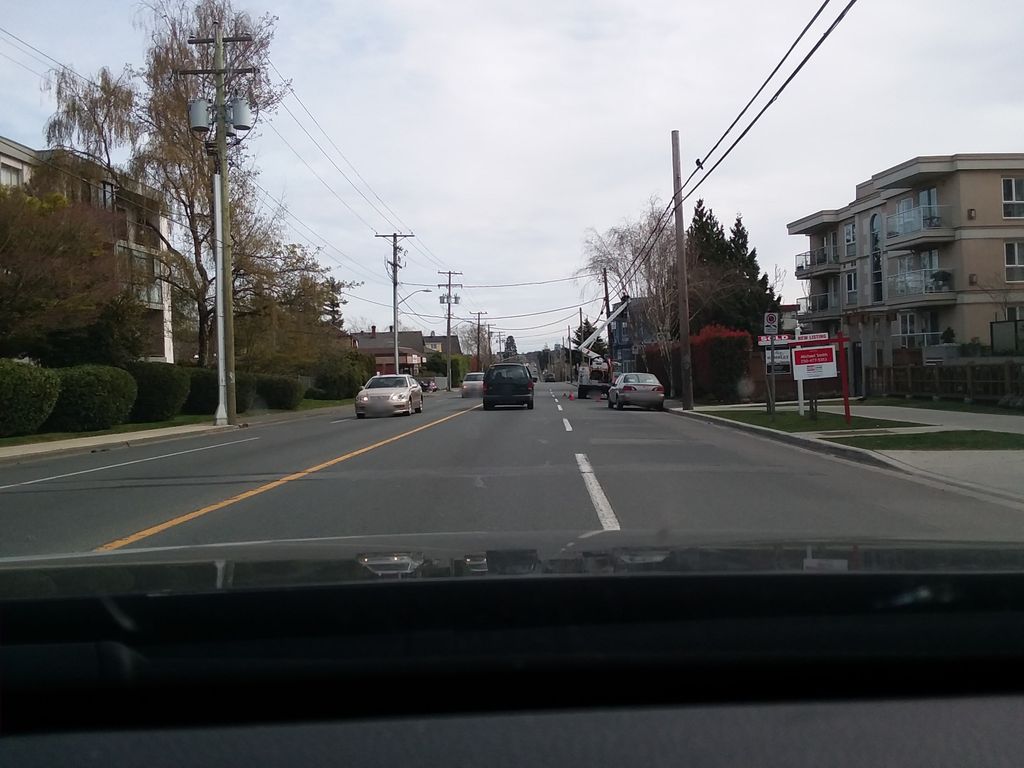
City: victoria